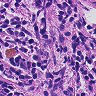
Metastatic tissue present: yes